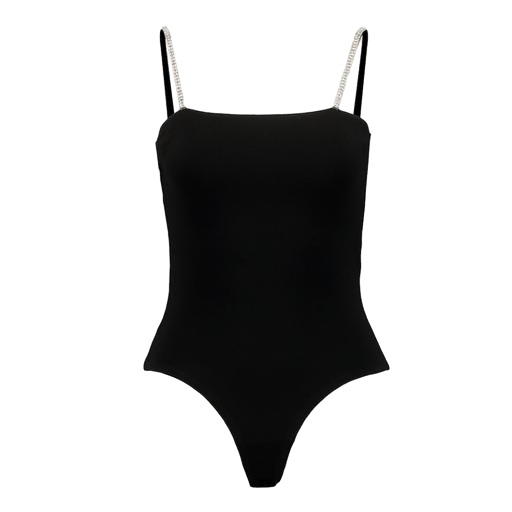
black one piece, black mira cape-effect bodysuit, black tankini, white background